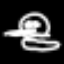
Label: frog